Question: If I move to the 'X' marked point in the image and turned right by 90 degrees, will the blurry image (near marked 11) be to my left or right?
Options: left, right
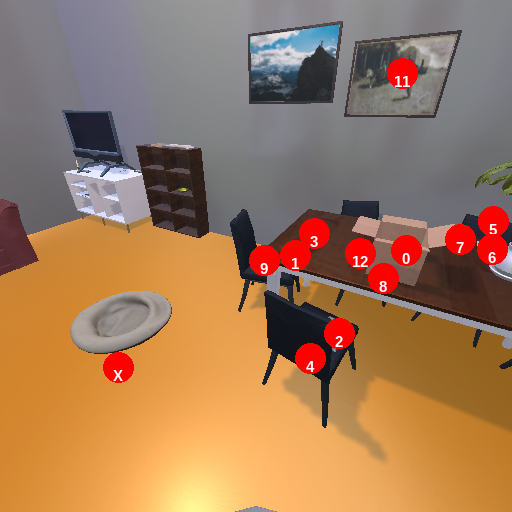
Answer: left